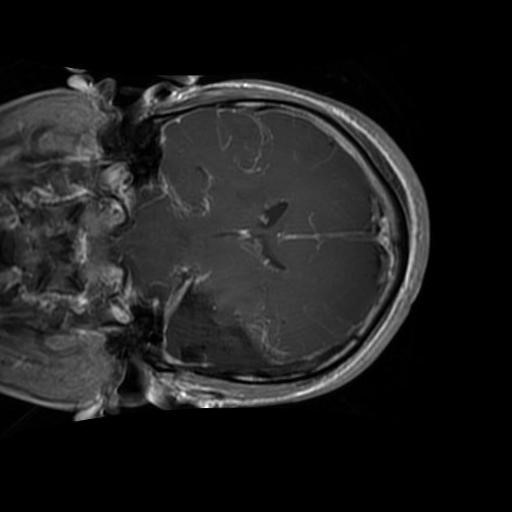
Label: brain_glioma